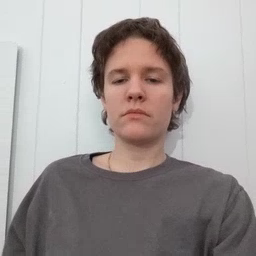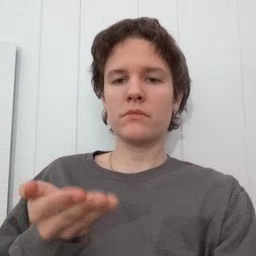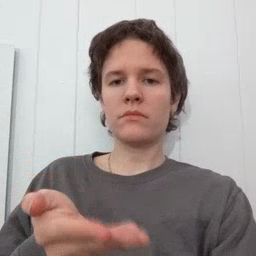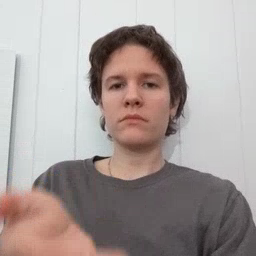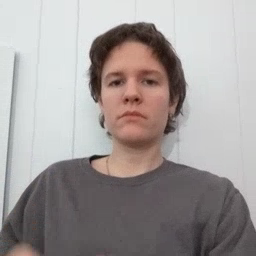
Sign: boat